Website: bh-photo
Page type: address-validator
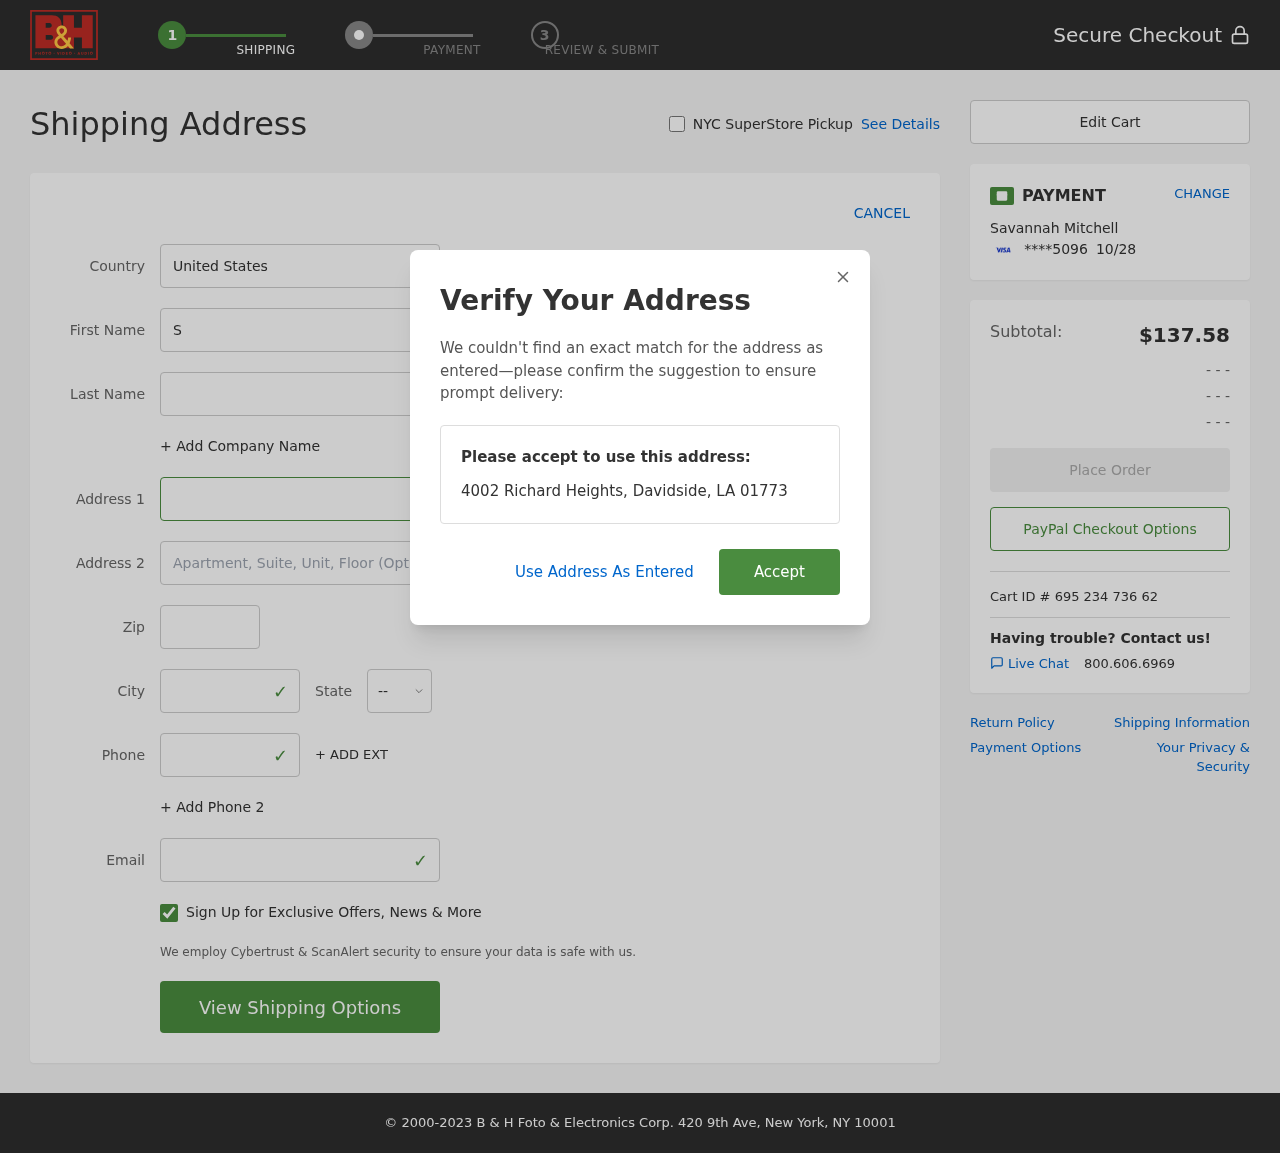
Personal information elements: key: PII_CARD_EXPIRY
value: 10/28
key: PII_CARD_LAST4
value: ****5096
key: PII_CITY
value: Davidside
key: PII_COUNTRY
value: United States
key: PII_EMAIL
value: smitchell@gmail.com
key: PII_FIRSTNAME
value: Savannah
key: PII_FULLNAME
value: Savannah Mitchell
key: PII_LASTNAME
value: Mitchell
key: PII_PHONE
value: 4156588301
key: PII_POSTCODE
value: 01773
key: PII_STATE_ABBR
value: LA
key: PII_STREET
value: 4002 Richard Heights
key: PII_STREET2
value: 138 Farmer Island
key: PII_CITY_STATE_ZIP
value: Davidside, LA 01773
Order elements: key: ORDER_SUBTOTAL
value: $137.58
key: ORDER_ID
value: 695 234 736 62